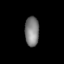
Tissue: lung
Cell type: Epithelial cells
Senescence score: 0.1934
Nuclear area (px): 413
Mean DAPI intensity: 127.298